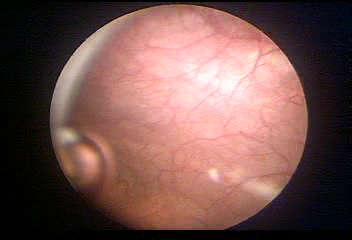
Modality: WLC
Class: Normal mucosa
Bladder cancer association: No